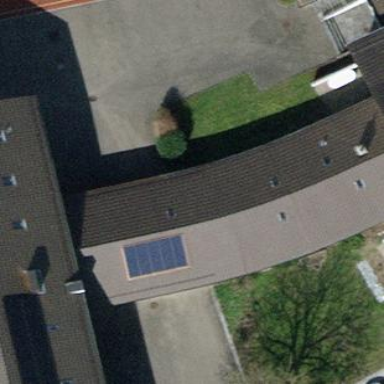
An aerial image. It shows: School building with school amenities.